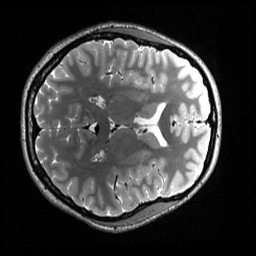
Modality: T2w
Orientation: axial
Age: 23
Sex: female
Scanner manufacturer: siemens
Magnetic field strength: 3 T
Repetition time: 3.2 s
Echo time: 0.565 s